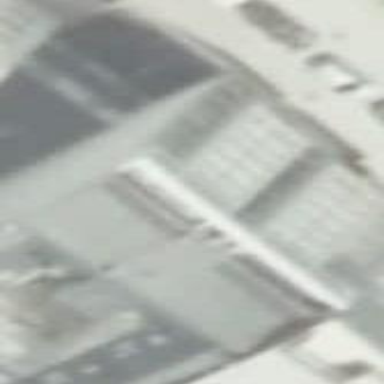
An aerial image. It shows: Part of building.